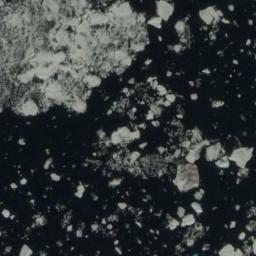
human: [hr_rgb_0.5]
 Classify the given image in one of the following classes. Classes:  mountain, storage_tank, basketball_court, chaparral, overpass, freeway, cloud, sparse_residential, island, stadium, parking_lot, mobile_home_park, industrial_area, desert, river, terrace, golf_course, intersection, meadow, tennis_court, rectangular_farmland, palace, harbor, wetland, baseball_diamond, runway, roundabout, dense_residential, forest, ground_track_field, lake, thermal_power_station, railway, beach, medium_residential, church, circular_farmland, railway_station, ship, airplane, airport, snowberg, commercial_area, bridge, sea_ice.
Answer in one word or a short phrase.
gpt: sea_ice